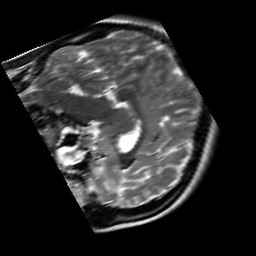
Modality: T2w
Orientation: sagittal
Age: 19
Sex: female
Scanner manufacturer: siemens
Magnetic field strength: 3 T
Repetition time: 7 s
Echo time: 0.09 s